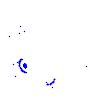
Particle: electron